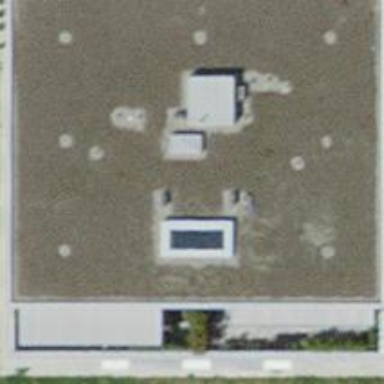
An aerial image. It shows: Apartment building with flat concrete roof.